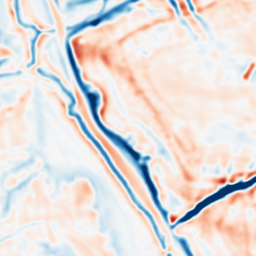
Category: multiscale
Decomposition family: dog_multiscale
Decomposition parameters: sigma_ratio: 1.4
n_scales: 3
base_sigma: 2
Upsampling method: quadratic
Upsampling parameters: scale: 8
Upsampling scale: 8